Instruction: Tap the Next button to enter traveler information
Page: cart
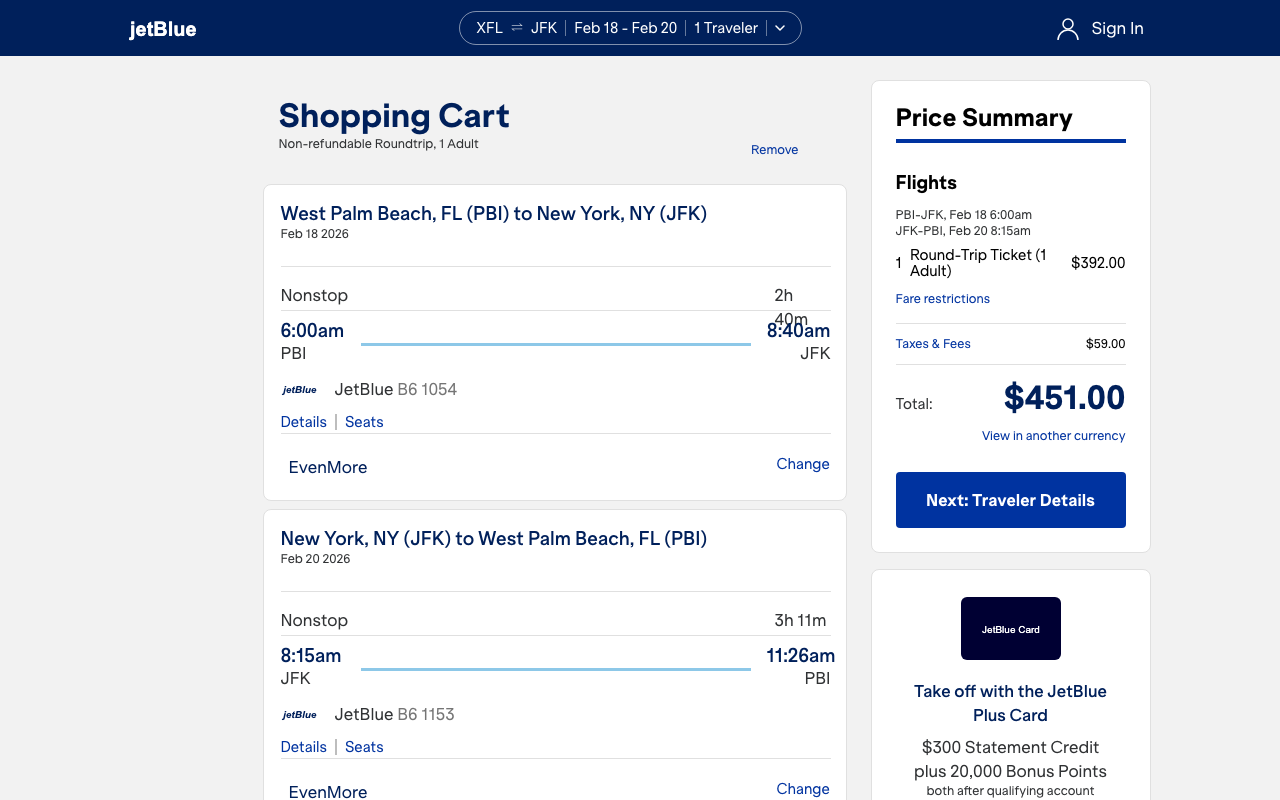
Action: click